Question: I have a small problem with a SWT.Browser widget who throws a quite puzzling alert.
I tried to test the Google StreetView API in a browser so I made this page (actually I did not make anything, juste pasted it from Google's snippet.) and I get the following message :

(Puzzling, ain't it ?)My code is very simple (here it is)
'''
public static void main(String[] args) {
Display display = Display.getDefault();
Shell shell = new Shell(display);
shell.setText("Tentative API Google avec un SWT.Browser");
shell.setLayout(new GridLayout());
final Browser browser = new Browser(shell,SWT.BORDER);
browser.setLayoutData(new GridData(SWT.FILL,SWT.FILL,true,true));
browser.setText("<!DOCTYPE html PUBLIC "-//W3C//DTD XHTML 1.0 Strict//EN" "http://www.w3.org/TR/xhtml1/DTD/xhtml1-strict.dtd">"+
"<html xmlns="http://www.w3.org/1999/xhtml" mlns:v="urn:schemas-microsoft-com:vml">"+
"<head>"+
"<meta http-equiv="content-type" content="text/html; charset=utf-8"/>"+
"<script src="http://maps.google.com/maps?file=api&v=2.x&key=AnyKey" type="text/javascript"></script>" +
"<title>"+
"Google Maps JavaScript API Example: Simple Streetview Example"+
"</title>" +
"<script type="text/javascript">var myPano;function initialize(){var fenwayPark = new GLatLng(42.345573,-71.098326);panoramaOptions = { latlng:fenwayPark };myPano = new GStreetviewPanorama(document.getElementById("pano"), panoramaOptions);GEvent.addListener(myPano, "error", handleNoFlash);}function handleNoFlash(errorCode){if(errorCode == FLASH_UNAVAILABLE){alert("Error: Flash doesn't appear to be supported by your browser");return;}}</script>" +
"</head>" +
"<body onload="initialize()" onunload="GUnload()">" +
"<div name="pano" id="pano" style="width: 500px; height: 300px">" +
"</div>" +
"</body>" +
"</html>");
shell.open();
while (!shell.isDisposed()) {
if (!display.readAndDispatch()) {
display.sleep();
}
}
display.dispose();
}
'''
The problem might come (more or less) from the API because when I do not include it, I get no error.
Anyway this very page works perfectly on any standard browser.
Even more surprising is that I do not get any error if my second tag is not closed (well then nothing happens and if we go this way, when I have absolutly no code I have absolutly no error...)
Here I stand ... A bit confused about what to do ... (Any help is very welcome ...)
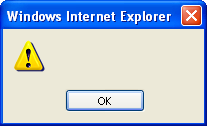
Answer: This probleme disappeared as it came when I displaced all my HTML code in a file that is called by
'''
browser.setUrl("http://my.url-string.html");
'''
So In fact I can't solve the problem but It does not bother me anymore...
ps : the method to get my local page Url (that I have put in the same directory as my java file) is Class.getRessource("My File Path to which I can add its path in the classpath")